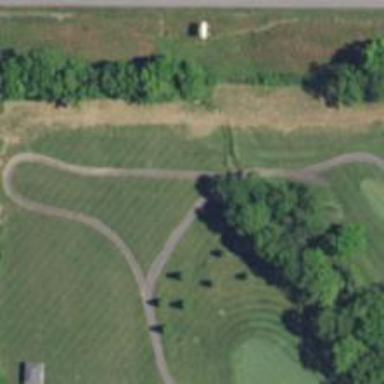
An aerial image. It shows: Pathway for golfing.